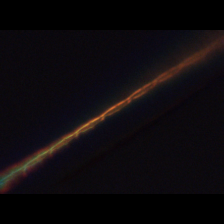
Taxon: Psuedo-nitzschia
Group: Diatoms